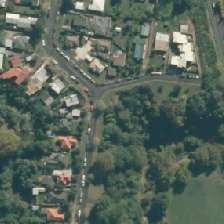
Land cover: urban_parkland